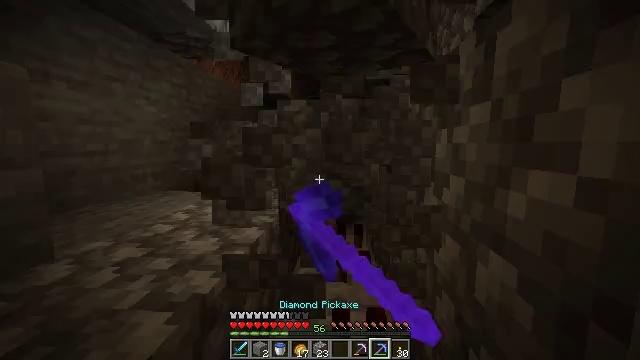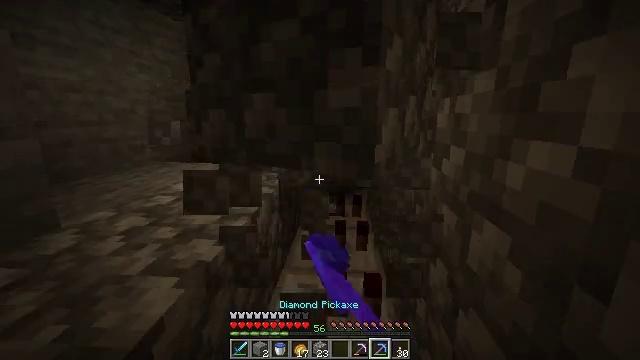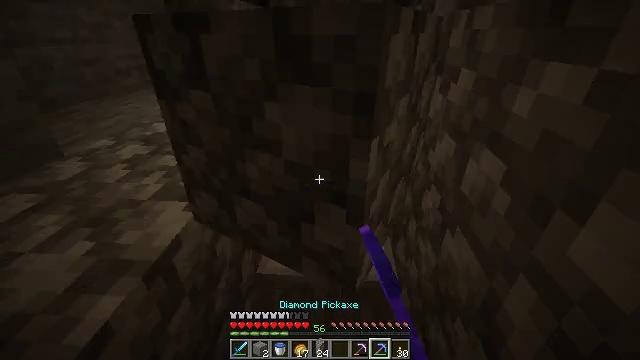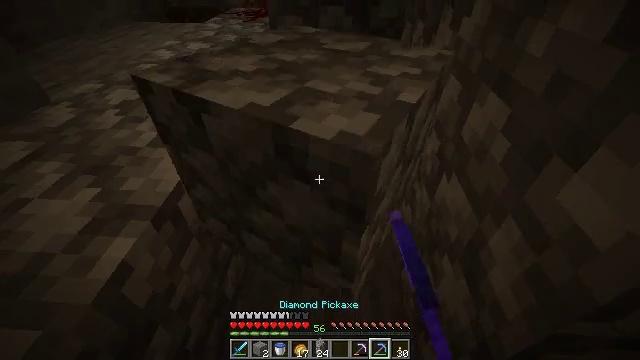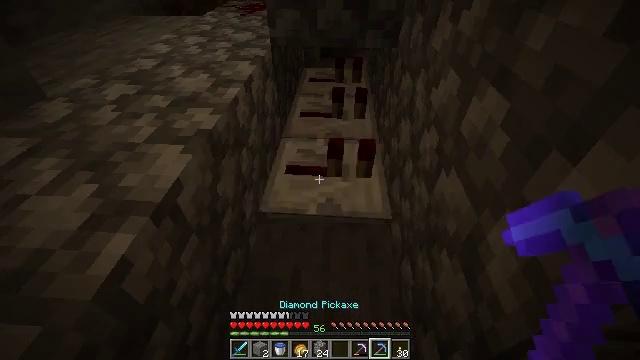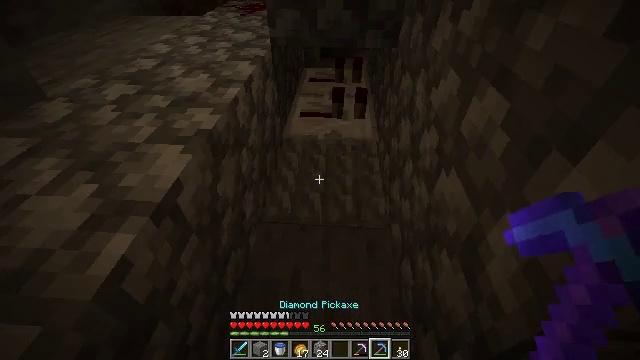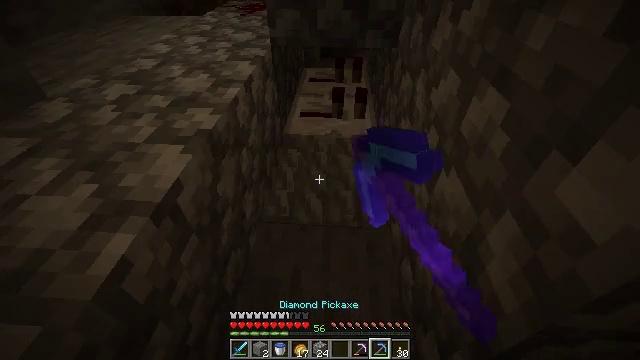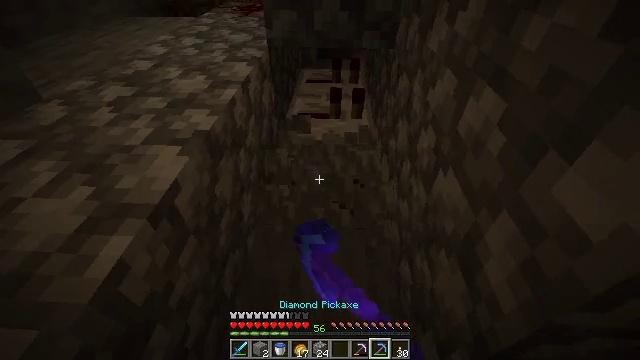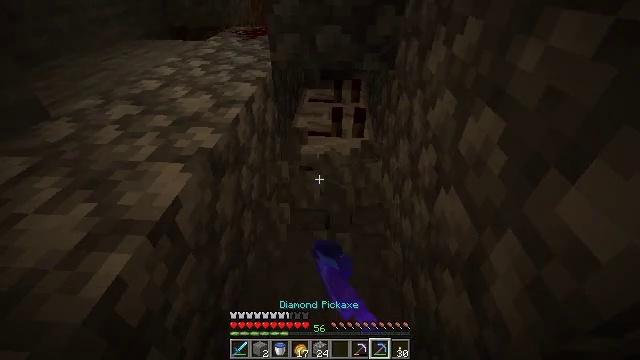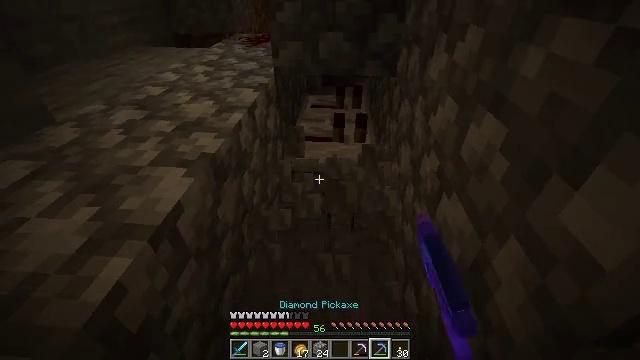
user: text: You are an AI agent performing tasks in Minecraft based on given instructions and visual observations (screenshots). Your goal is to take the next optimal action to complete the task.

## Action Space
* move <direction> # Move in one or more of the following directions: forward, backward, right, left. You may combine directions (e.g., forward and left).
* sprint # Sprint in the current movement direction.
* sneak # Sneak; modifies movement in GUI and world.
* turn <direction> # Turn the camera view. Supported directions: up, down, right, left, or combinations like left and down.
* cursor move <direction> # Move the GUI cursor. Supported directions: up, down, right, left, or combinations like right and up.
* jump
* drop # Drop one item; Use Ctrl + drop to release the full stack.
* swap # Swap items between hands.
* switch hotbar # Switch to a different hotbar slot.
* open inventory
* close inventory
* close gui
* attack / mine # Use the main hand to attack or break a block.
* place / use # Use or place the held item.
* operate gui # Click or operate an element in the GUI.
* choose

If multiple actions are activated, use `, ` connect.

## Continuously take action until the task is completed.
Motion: motion action
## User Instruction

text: Recycle the repeater from a redstone circuit.
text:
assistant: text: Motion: turn down, attack / mine
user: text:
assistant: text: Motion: turn down
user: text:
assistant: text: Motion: turn down
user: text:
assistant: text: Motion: turn down
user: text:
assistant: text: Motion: attack / mine
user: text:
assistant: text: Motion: attack / mine
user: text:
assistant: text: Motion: attack / mine
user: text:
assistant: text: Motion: turn up, attack / mine
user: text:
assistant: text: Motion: turn up, attack / mine
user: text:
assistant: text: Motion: attack / mine